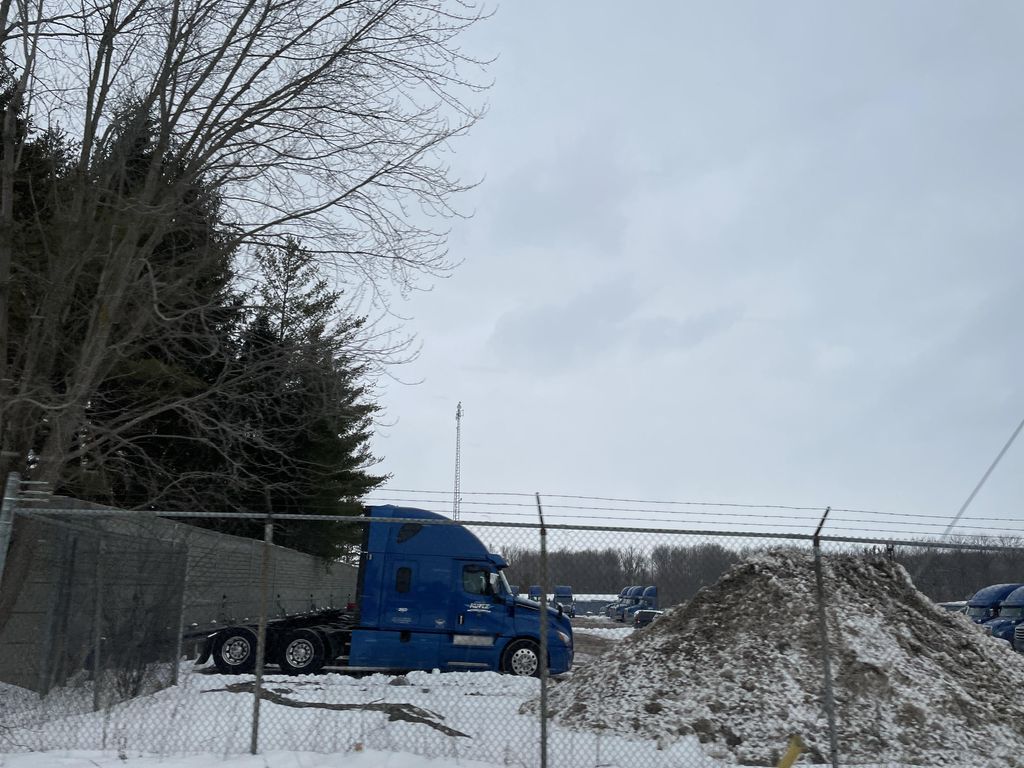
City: kitchener-waterloo